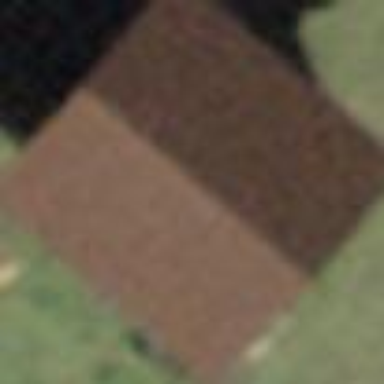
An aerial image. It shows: Barn.